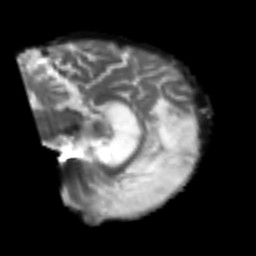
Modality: T2w
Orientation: sagittal
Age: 73
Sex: male
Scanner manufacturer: siemens
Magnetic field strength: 3 T
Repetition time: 4.999 s
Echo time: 0.07946 s